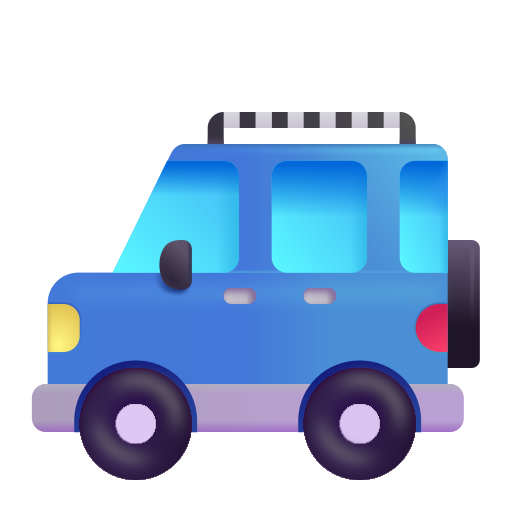
sport utility vehicle color